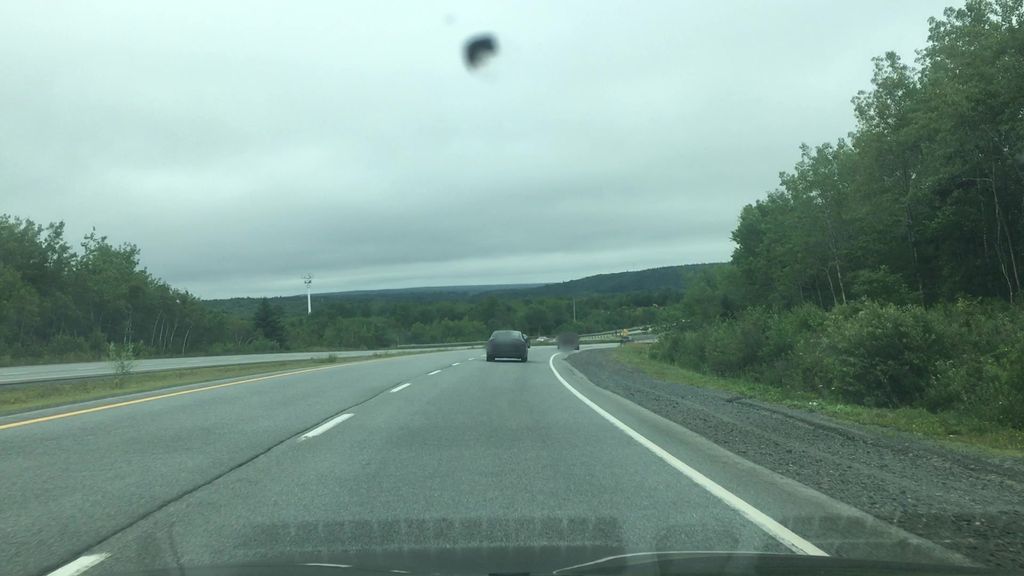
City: halifax